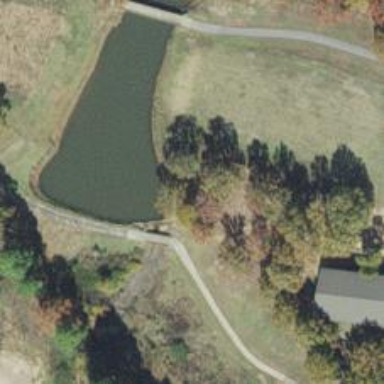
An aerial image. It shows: Disc golf basket.